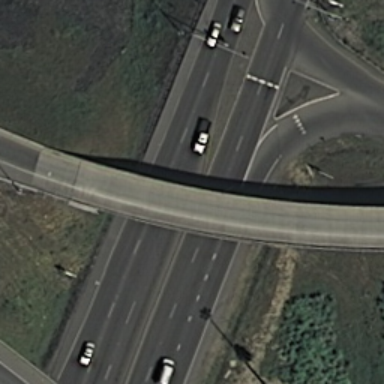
An overpass with a road go across another roads diagonally .